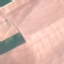
Land use / land cover: AnnualCrop